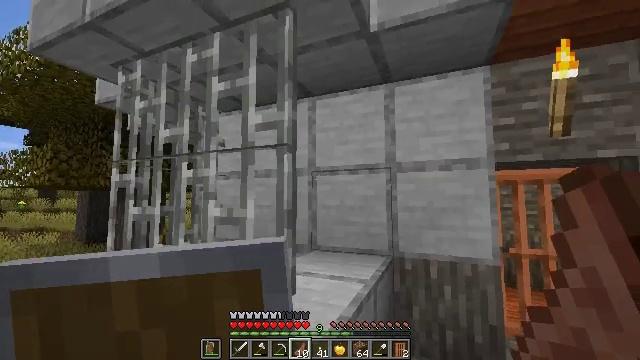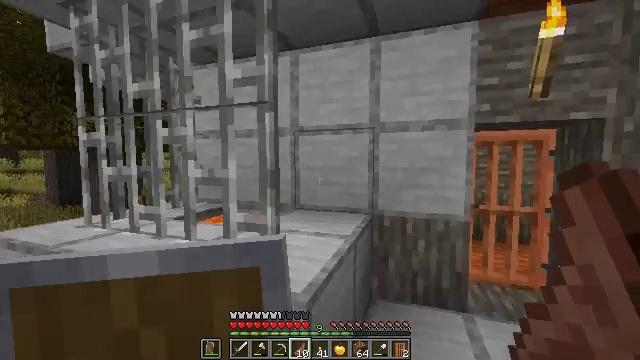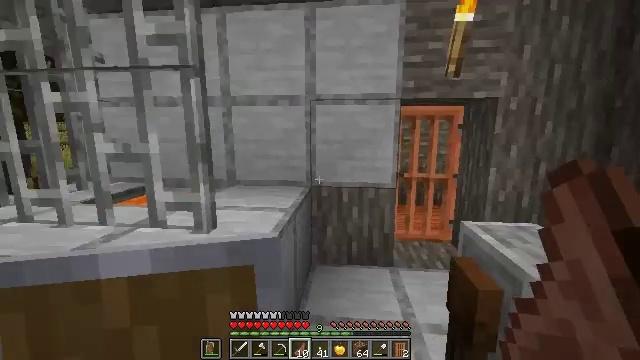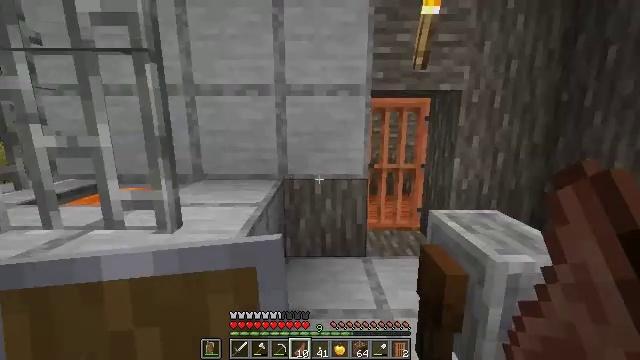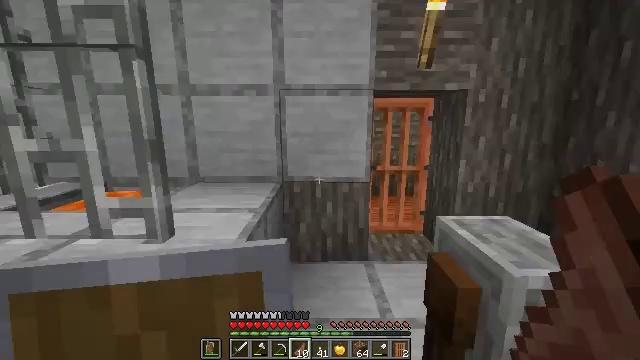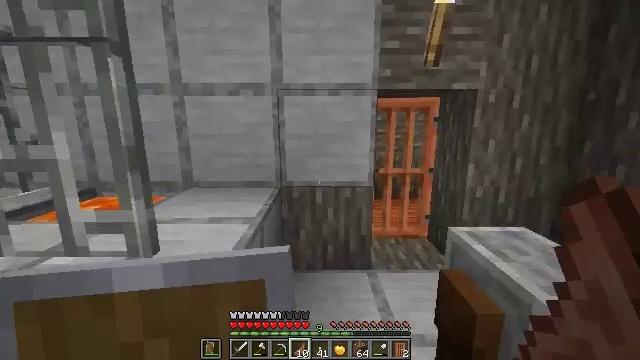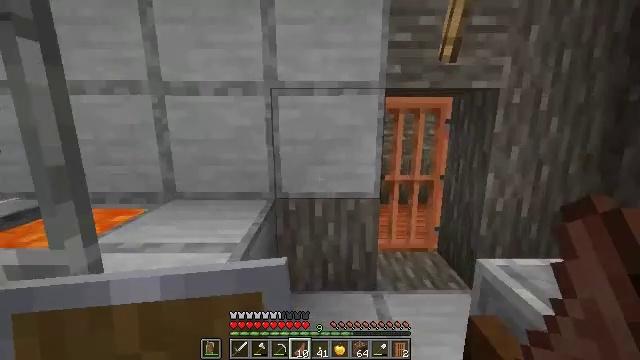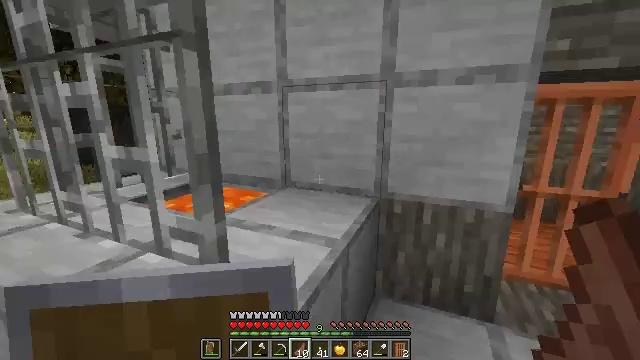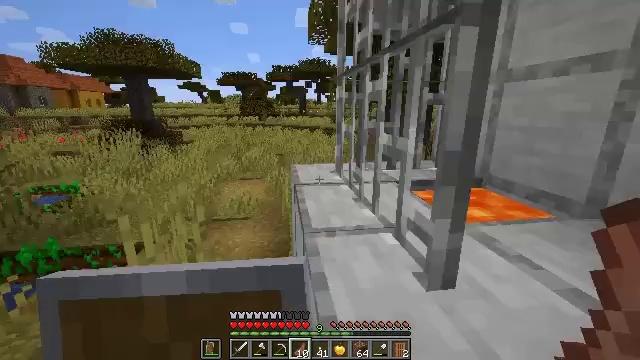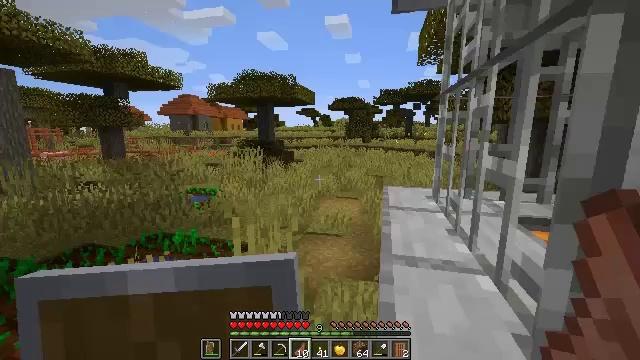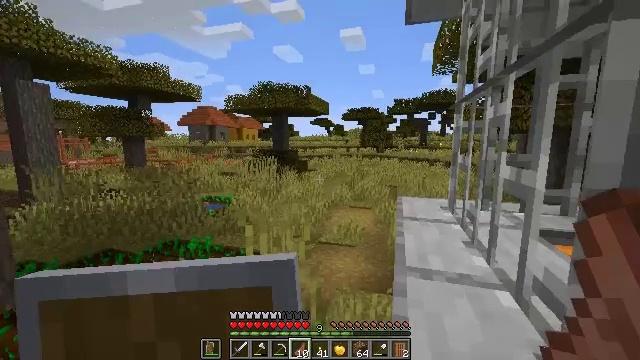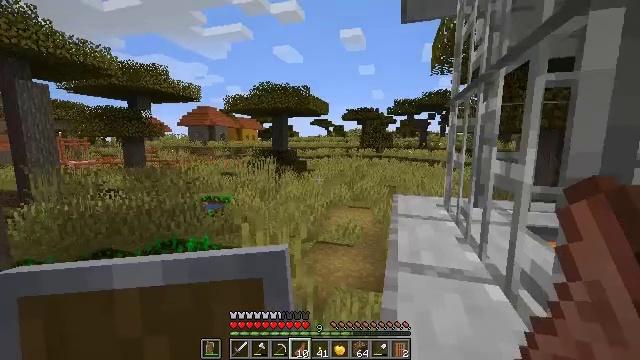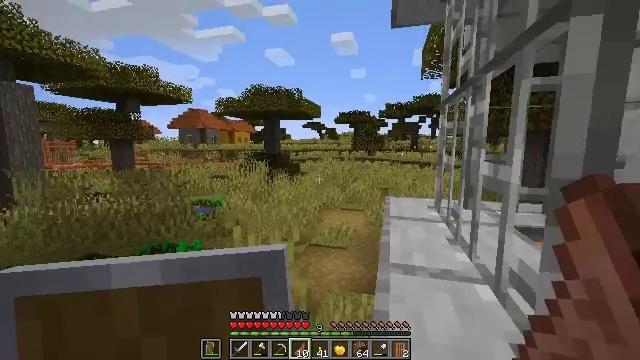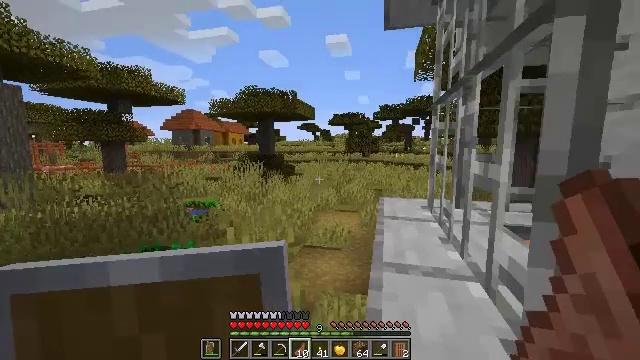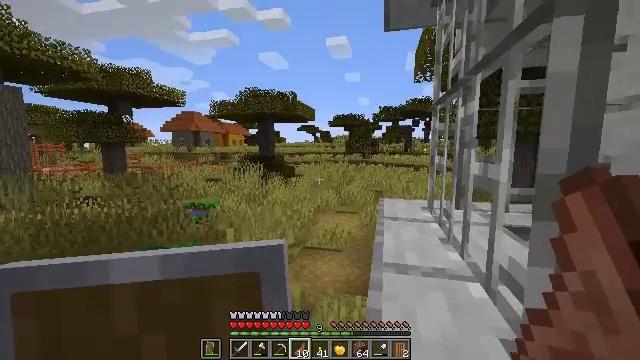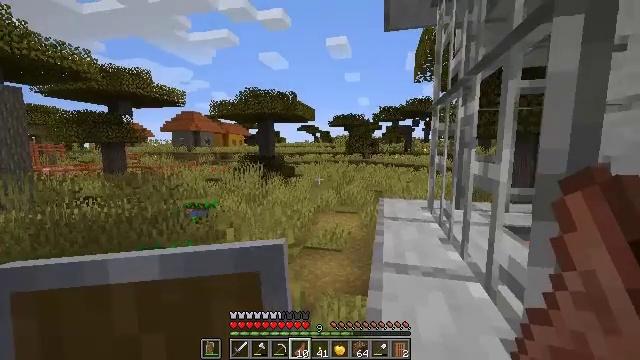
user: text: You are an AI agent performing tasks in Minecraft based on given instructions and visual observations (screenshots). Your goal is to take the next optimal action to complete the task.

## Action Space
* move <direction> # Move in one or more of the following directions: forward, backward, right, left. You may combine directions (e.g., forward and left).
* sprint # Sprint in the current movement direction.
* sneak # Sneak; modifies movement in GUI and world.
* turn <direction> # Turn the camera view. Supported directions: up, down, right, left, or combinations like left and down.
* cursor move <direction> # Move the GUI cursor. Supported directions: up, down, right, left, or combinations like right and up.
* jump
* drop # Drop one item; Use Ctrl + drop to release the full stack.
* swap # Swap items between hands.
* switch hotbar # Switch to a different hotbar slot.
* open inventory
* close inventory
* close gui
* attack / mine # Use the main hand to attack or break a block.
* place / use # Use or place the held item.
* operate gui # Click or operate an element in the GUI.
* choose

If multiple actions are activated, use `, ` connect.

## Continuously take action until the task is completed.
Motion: motion action
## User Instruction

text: Break the smooth stone to collect it.
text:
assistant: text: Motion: turn right and down
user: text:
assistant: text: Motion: turn right and down
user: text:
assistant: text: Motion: move forward, turn right and down
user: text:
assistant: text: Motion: move forward
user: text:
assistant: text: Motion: move forward
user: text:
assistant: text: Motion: move forward
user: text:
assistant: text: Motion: move forward, turn left and down
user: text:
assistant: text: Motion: turn left and down
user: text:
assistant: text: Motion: turn left and up
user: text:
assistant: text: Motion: turn left and up
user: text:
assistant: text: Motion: no_op
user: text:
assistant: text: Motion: turn right
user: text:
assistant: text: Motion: turn right
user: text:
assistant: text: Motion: no_op
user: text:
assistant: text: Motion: no_op
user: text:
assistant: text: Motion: no_op
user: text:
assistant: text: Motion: no_op
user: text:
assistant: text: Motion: no_op
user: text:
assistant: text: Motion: turn left and down
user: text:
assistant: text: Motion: turn left and down
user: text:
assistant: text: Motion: turn left and down
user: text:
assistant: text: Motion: turn left
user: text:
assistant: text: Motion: no_op
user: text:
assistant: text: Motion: turn left and up
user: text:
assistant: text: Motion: turn left and up
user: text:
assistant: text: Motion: turn left and up
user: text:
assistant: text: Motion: turn left and up
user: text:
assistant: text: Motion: no_op
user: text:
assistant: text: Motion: no_op
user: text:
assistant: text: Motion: no_op